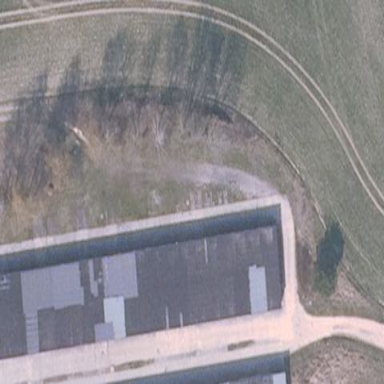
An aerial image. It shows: Group of garages.